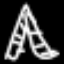
Label: The Eiffel Tower